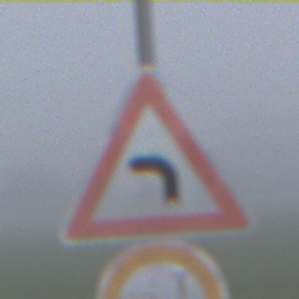
Verkehrszeichen: KurveLinks
Zusatzzeichen unten: VerbotUeberholenEinspurigeFahrzeuge
Umgebung: Outdoor, RoadRail
Tageszeit: MorningAfternoon
Wetter: Overcast
Licht: Natural
Jahreszeit: NotSpecified
Kontrast: LowContrast